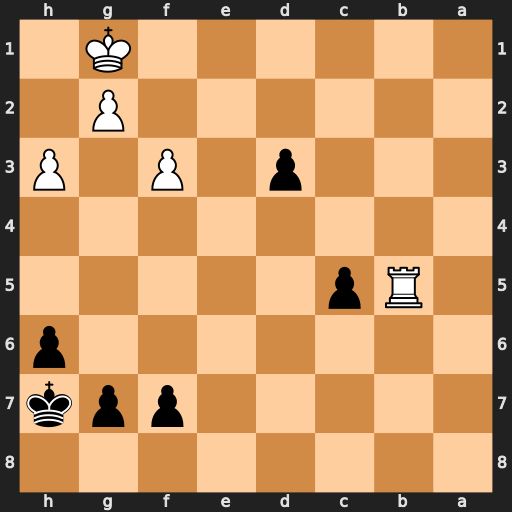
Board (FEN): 8/5ppk/7p/1Rp5/8/3p1P1P/6P1/6K1
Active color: b
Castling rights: -
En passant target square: -
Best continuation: d2 Rb1 c4